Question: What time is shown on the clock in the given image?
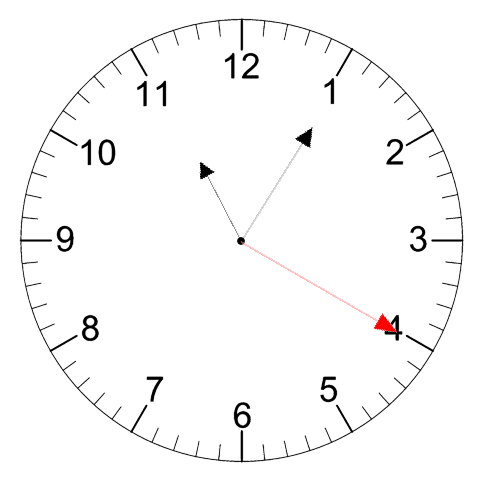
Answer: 11:05:20